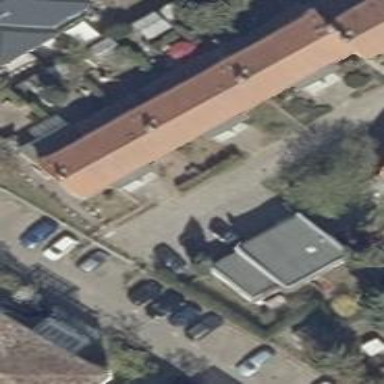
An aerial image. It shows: Terrace building.